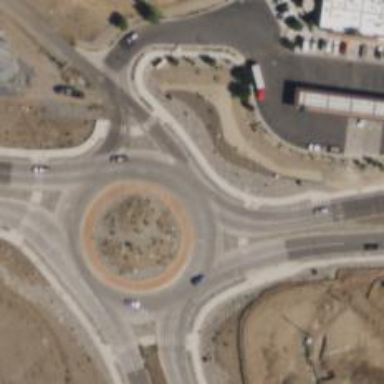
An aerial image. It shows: Roundabout junction on trunk highway with separate sidewalk. The highway is expressway.